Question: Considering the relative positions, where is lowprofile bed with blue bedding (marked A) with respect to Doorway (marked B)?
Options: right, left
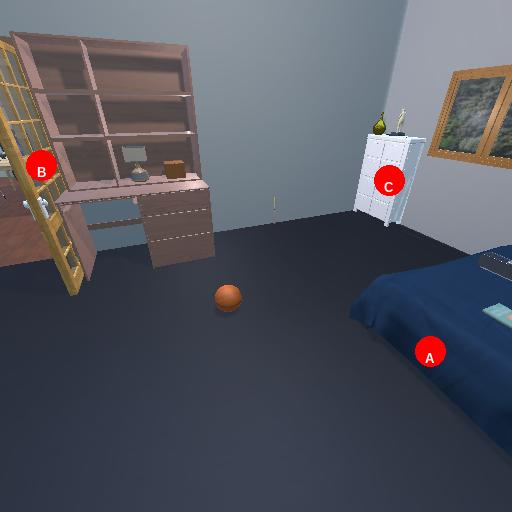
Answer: right